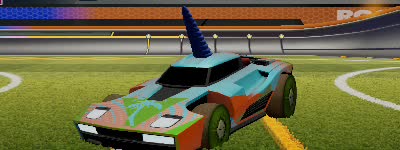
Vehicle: breakout